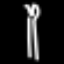
Label: fork